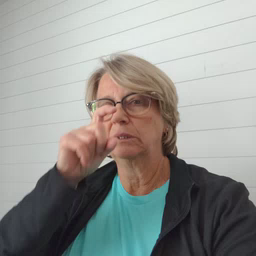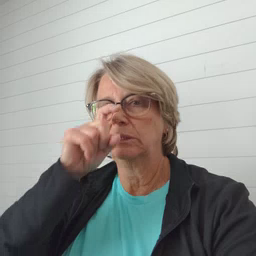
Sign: doll